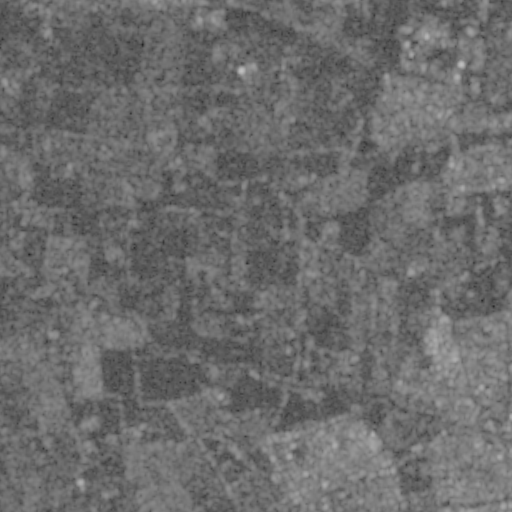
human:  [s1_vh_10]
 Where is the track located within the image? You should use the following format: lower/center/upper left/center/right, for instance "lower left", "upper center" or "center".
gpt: The track is located in the lower center of the image.
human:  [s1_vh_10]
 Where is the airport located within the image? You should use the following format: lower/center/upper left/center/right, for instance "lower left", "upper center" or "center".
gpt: There is no airport in the image.

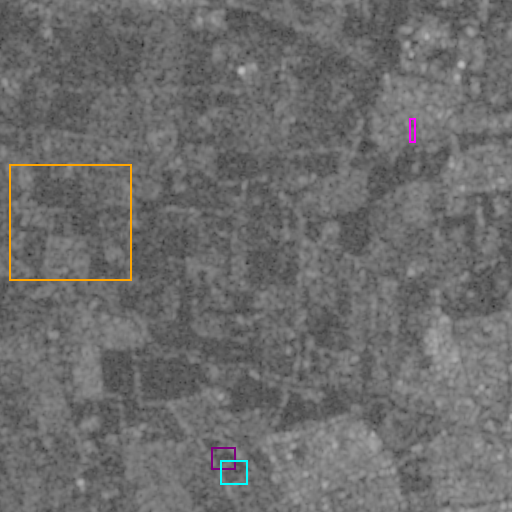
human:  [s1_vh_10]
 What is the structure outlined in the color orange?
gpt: The structure outlined in orange is a crop field.
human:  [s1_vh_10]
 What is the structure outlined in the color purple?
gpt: The structure outlined in purple is a park.
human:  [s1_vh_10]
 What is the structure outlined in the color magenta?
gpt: The structure outlined in magenta is a parking lot.
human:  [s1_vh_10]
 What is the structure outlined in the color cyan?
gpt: The structure outlined in cyan is a track.
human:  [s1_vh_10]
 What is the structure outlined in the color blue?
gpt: There is no blue outline.